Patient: sex M, age 43
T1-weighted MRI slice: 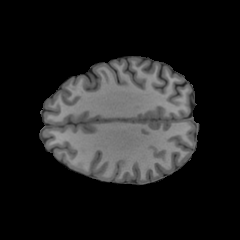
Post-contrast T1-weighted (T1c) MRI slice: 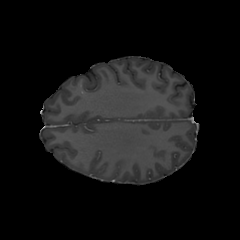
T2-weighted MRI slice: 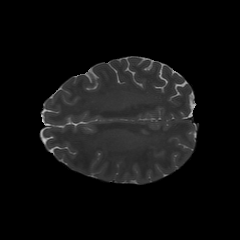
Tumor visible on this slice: no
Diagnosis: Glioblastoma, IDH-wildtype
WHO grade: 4